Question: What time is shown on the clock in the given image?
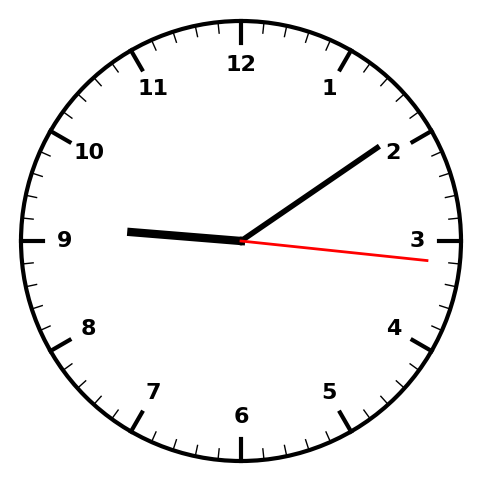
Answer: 09:09:16